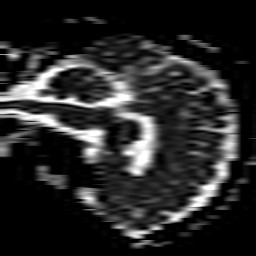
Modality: ADC
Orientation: sagittal
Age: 50
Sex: male
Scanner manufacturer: philips
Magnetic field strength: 3 T
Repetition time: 4.269 s
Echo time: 0.06119 s